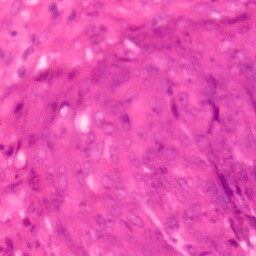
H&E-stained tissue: Colon